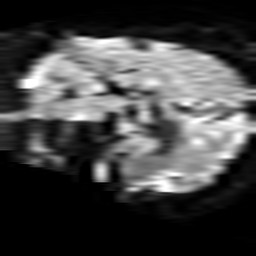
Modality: TRACE
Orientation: sagittal
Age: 53
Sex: female
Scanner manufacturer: philips
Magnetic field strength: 3 T
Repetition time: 3.072 s
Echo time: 0.076 s